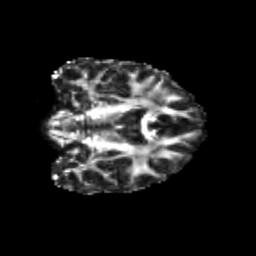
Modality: FA
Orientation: coronal
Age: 36
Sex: male
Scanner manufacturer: siemens
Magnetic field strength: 3 T
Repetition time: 3.5 s
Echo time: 0.104 s